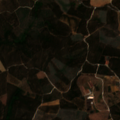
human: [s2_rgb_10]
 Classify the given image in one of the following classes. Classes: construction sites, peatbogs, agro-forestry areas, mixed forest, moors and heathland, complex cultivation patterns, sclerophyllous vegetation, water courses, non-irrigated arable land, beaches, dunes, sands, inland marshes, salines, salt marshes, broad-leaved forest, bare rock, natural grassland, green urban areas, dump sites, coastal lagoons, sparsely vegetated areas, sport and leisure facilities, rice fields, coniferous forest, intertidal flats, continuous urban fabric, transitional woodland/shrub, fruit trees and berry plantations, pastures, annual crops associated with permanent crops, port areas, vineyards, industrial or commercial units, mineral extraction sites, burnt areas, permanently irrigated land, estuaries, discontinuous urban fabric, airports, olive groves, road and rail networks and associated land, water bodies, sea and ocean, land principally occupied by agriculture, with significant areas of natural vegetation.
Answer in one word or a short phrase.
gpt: complex cultivation patterns, broad-leaved forest, transitional woodland/shrub